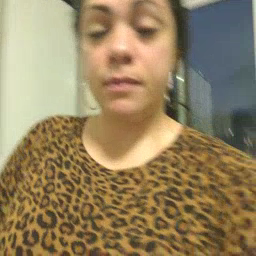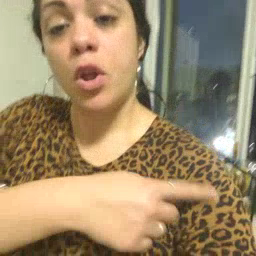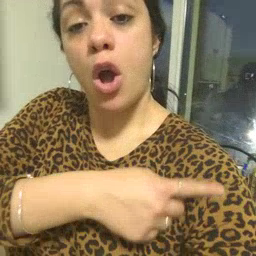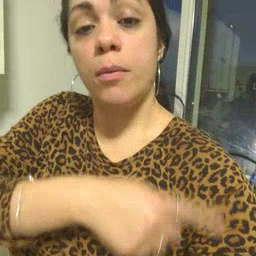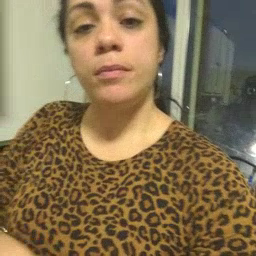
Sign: arm